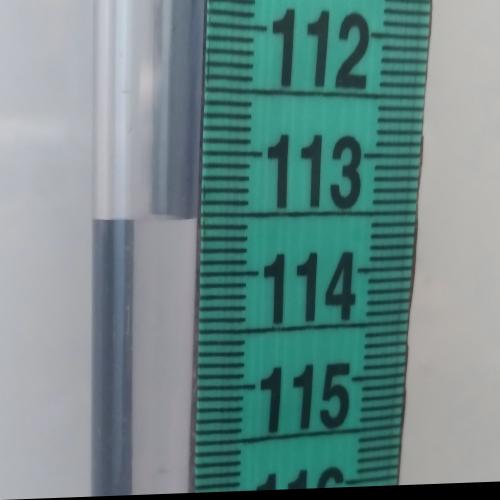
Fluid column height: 113.5 cm